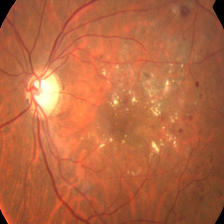
Diabetic retinopathy grade: Severe